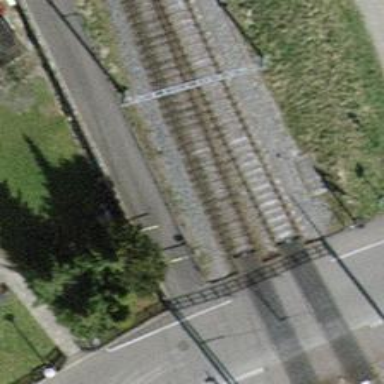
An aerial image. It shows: Cycle barrier.